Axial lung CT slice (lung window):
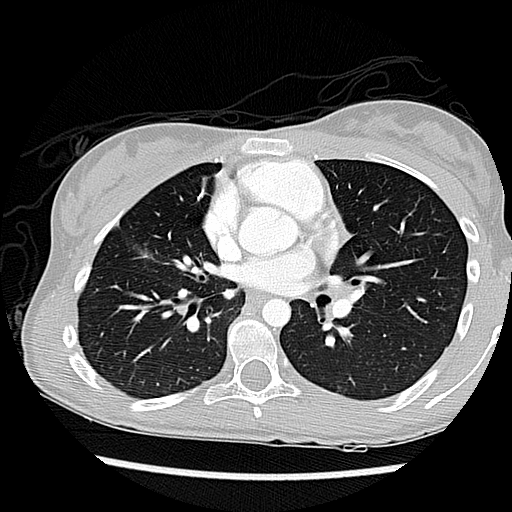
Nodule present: no